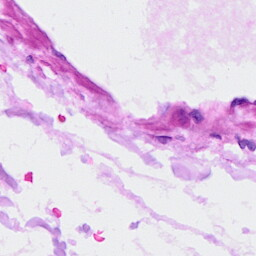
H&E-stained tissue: Ovarian